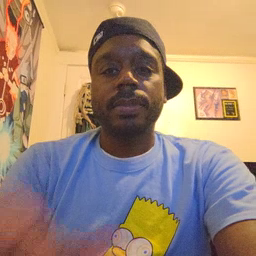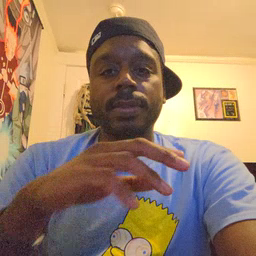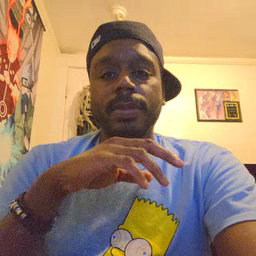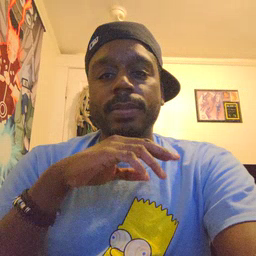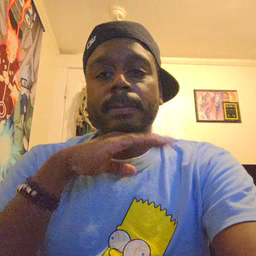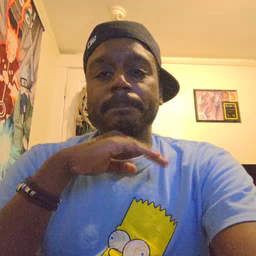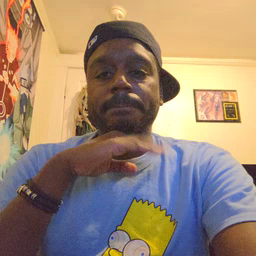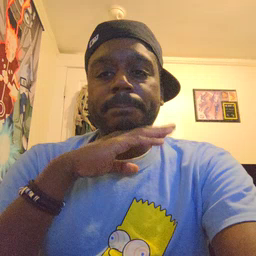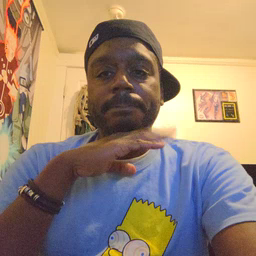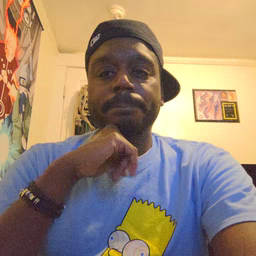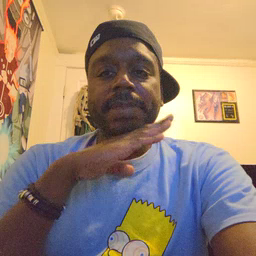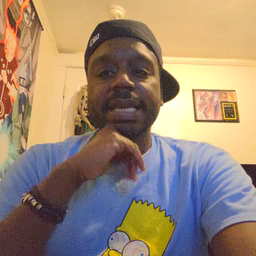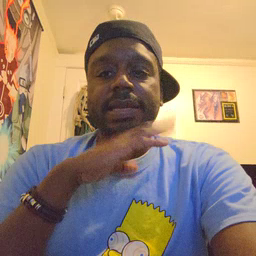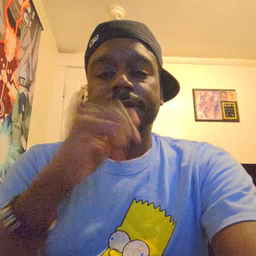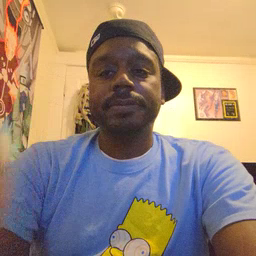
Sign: pig